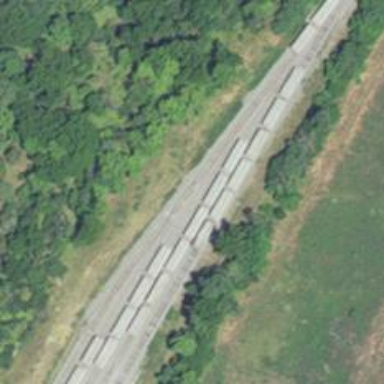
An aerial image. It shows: Rail spur service.